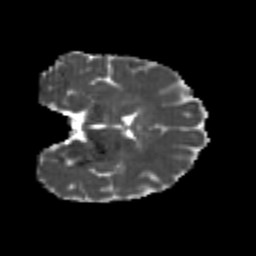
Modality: MD
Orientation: coronal
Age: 22
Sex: female
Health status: healthy
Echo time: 0.074 s